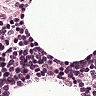
Metastatic tissue present: no